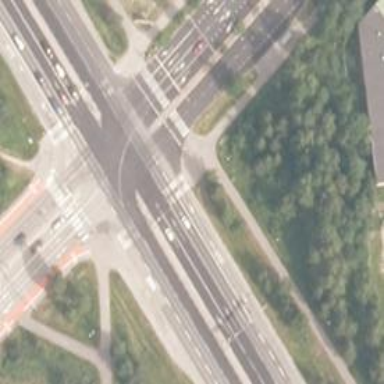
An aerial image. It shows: Secondary road with asphalt surface.